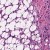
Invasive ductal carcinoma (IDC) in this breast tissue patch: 1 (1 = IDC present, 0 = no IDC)